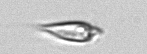
Label: Oxytoxum